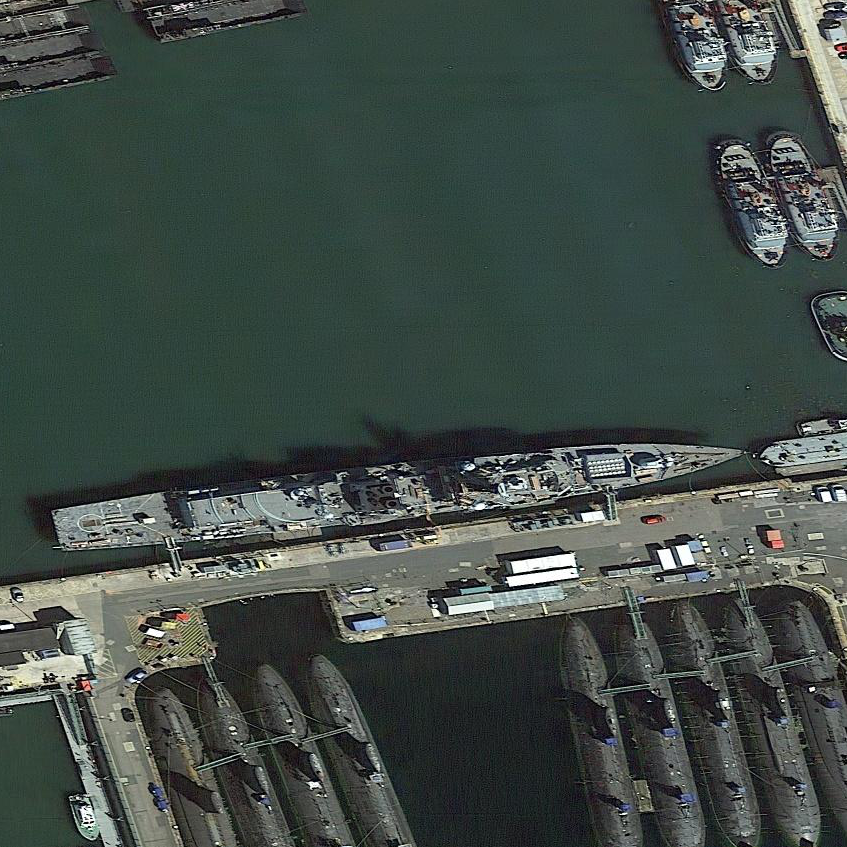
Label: Type_45_destroyer